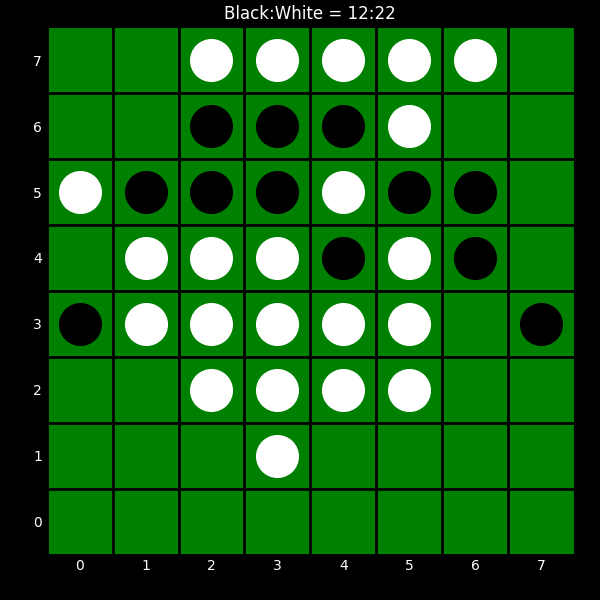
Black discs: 12
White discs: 22